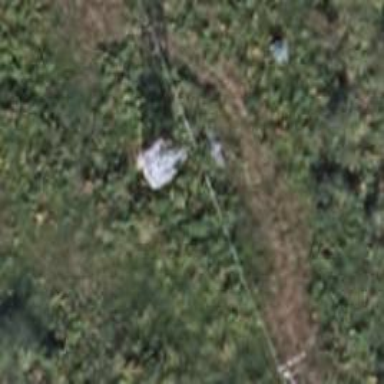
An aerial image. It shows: Power line in the image.